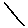
Label: line